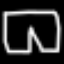
Label: pants